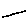
Label: line